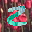
Label: 2